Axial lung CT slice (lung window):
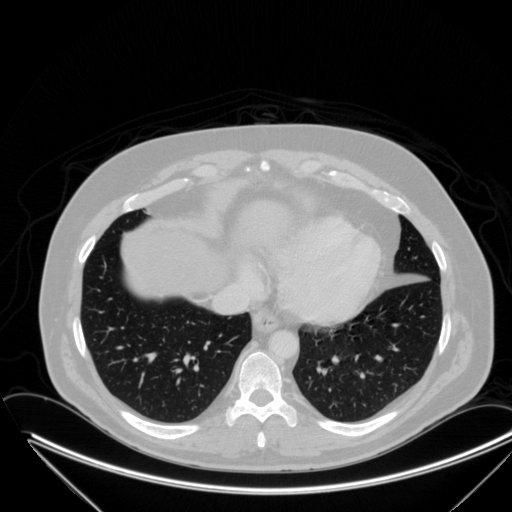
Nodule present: no